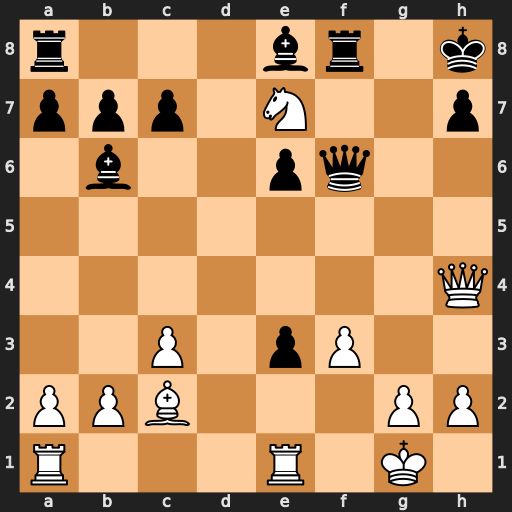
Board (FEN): r3br1k/ppp1N2p/1b2pq2/8/7Q/2P1pP2/PPB3PP/R3R1K1
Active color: w
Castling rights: -
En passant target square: -
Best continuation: Qxh7#